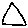
Label: triangle